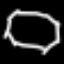
Label: octagon